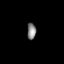
Tissue: prostate
Cell type: T cells
Senescence score: 0.2561
Nuclear area (px): 142
Mean DAPI intensity: 132.493